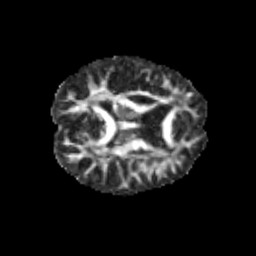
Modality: FA
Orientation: axial
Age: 11
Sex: female
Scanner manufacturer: siemens
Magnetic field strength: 3 T
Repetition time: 3.8 s
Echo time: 0.07 s